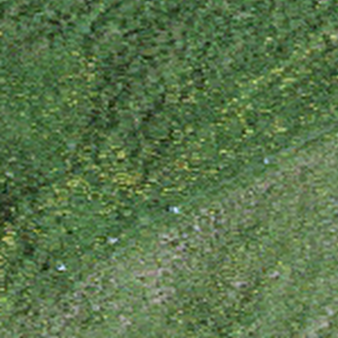
Label: other